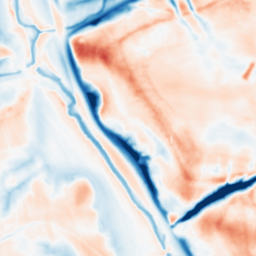
Category: multiscale
Decomposition family: dog_multiscale
Decomposition parameters: sigma_ratio: 1.6
n_scales: 5
base_sigma: 1
Upsampling method: sinc_blackman
Upsampling parameters: scale: 2
kernel_size: 8
Upsampling scale: 2